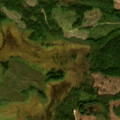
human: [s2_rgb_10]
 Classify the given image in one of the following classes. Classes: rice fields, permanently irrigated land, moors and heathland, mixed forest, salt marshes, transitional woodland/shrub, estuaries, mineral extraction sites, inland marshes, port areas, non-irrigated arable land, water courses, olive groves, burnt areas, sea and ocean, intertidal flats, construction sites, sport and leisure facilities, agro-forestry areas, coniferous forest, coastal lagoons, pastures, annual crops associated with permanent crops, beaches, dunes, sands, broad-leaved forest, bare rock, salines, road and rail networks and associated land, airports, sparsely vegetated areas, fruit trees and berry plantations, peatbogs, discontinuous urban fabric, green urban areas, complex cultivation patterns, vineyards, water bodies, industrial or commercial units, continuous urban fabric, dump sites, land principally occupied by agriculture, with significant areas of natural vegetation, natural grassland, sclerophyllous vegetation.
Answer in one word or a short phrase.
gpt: coniferous forest, mixed forest, transitional woodland/shrub, peatbogs